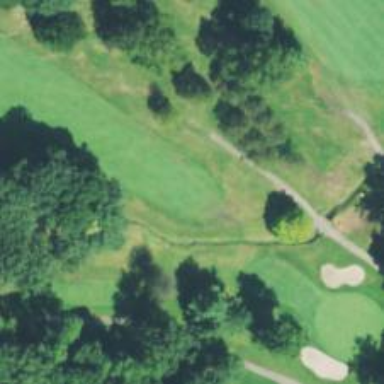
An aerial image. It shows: Golf hole.